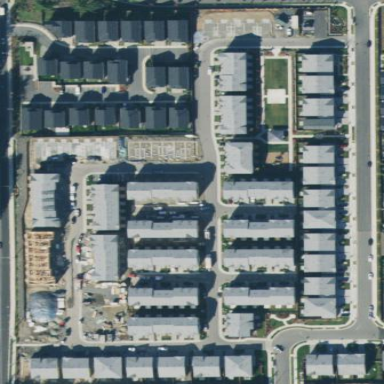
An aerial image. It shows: Condominium in residential area.